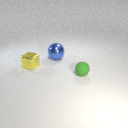
small yellow metal cube in front of large blue metal sphere